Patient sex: M
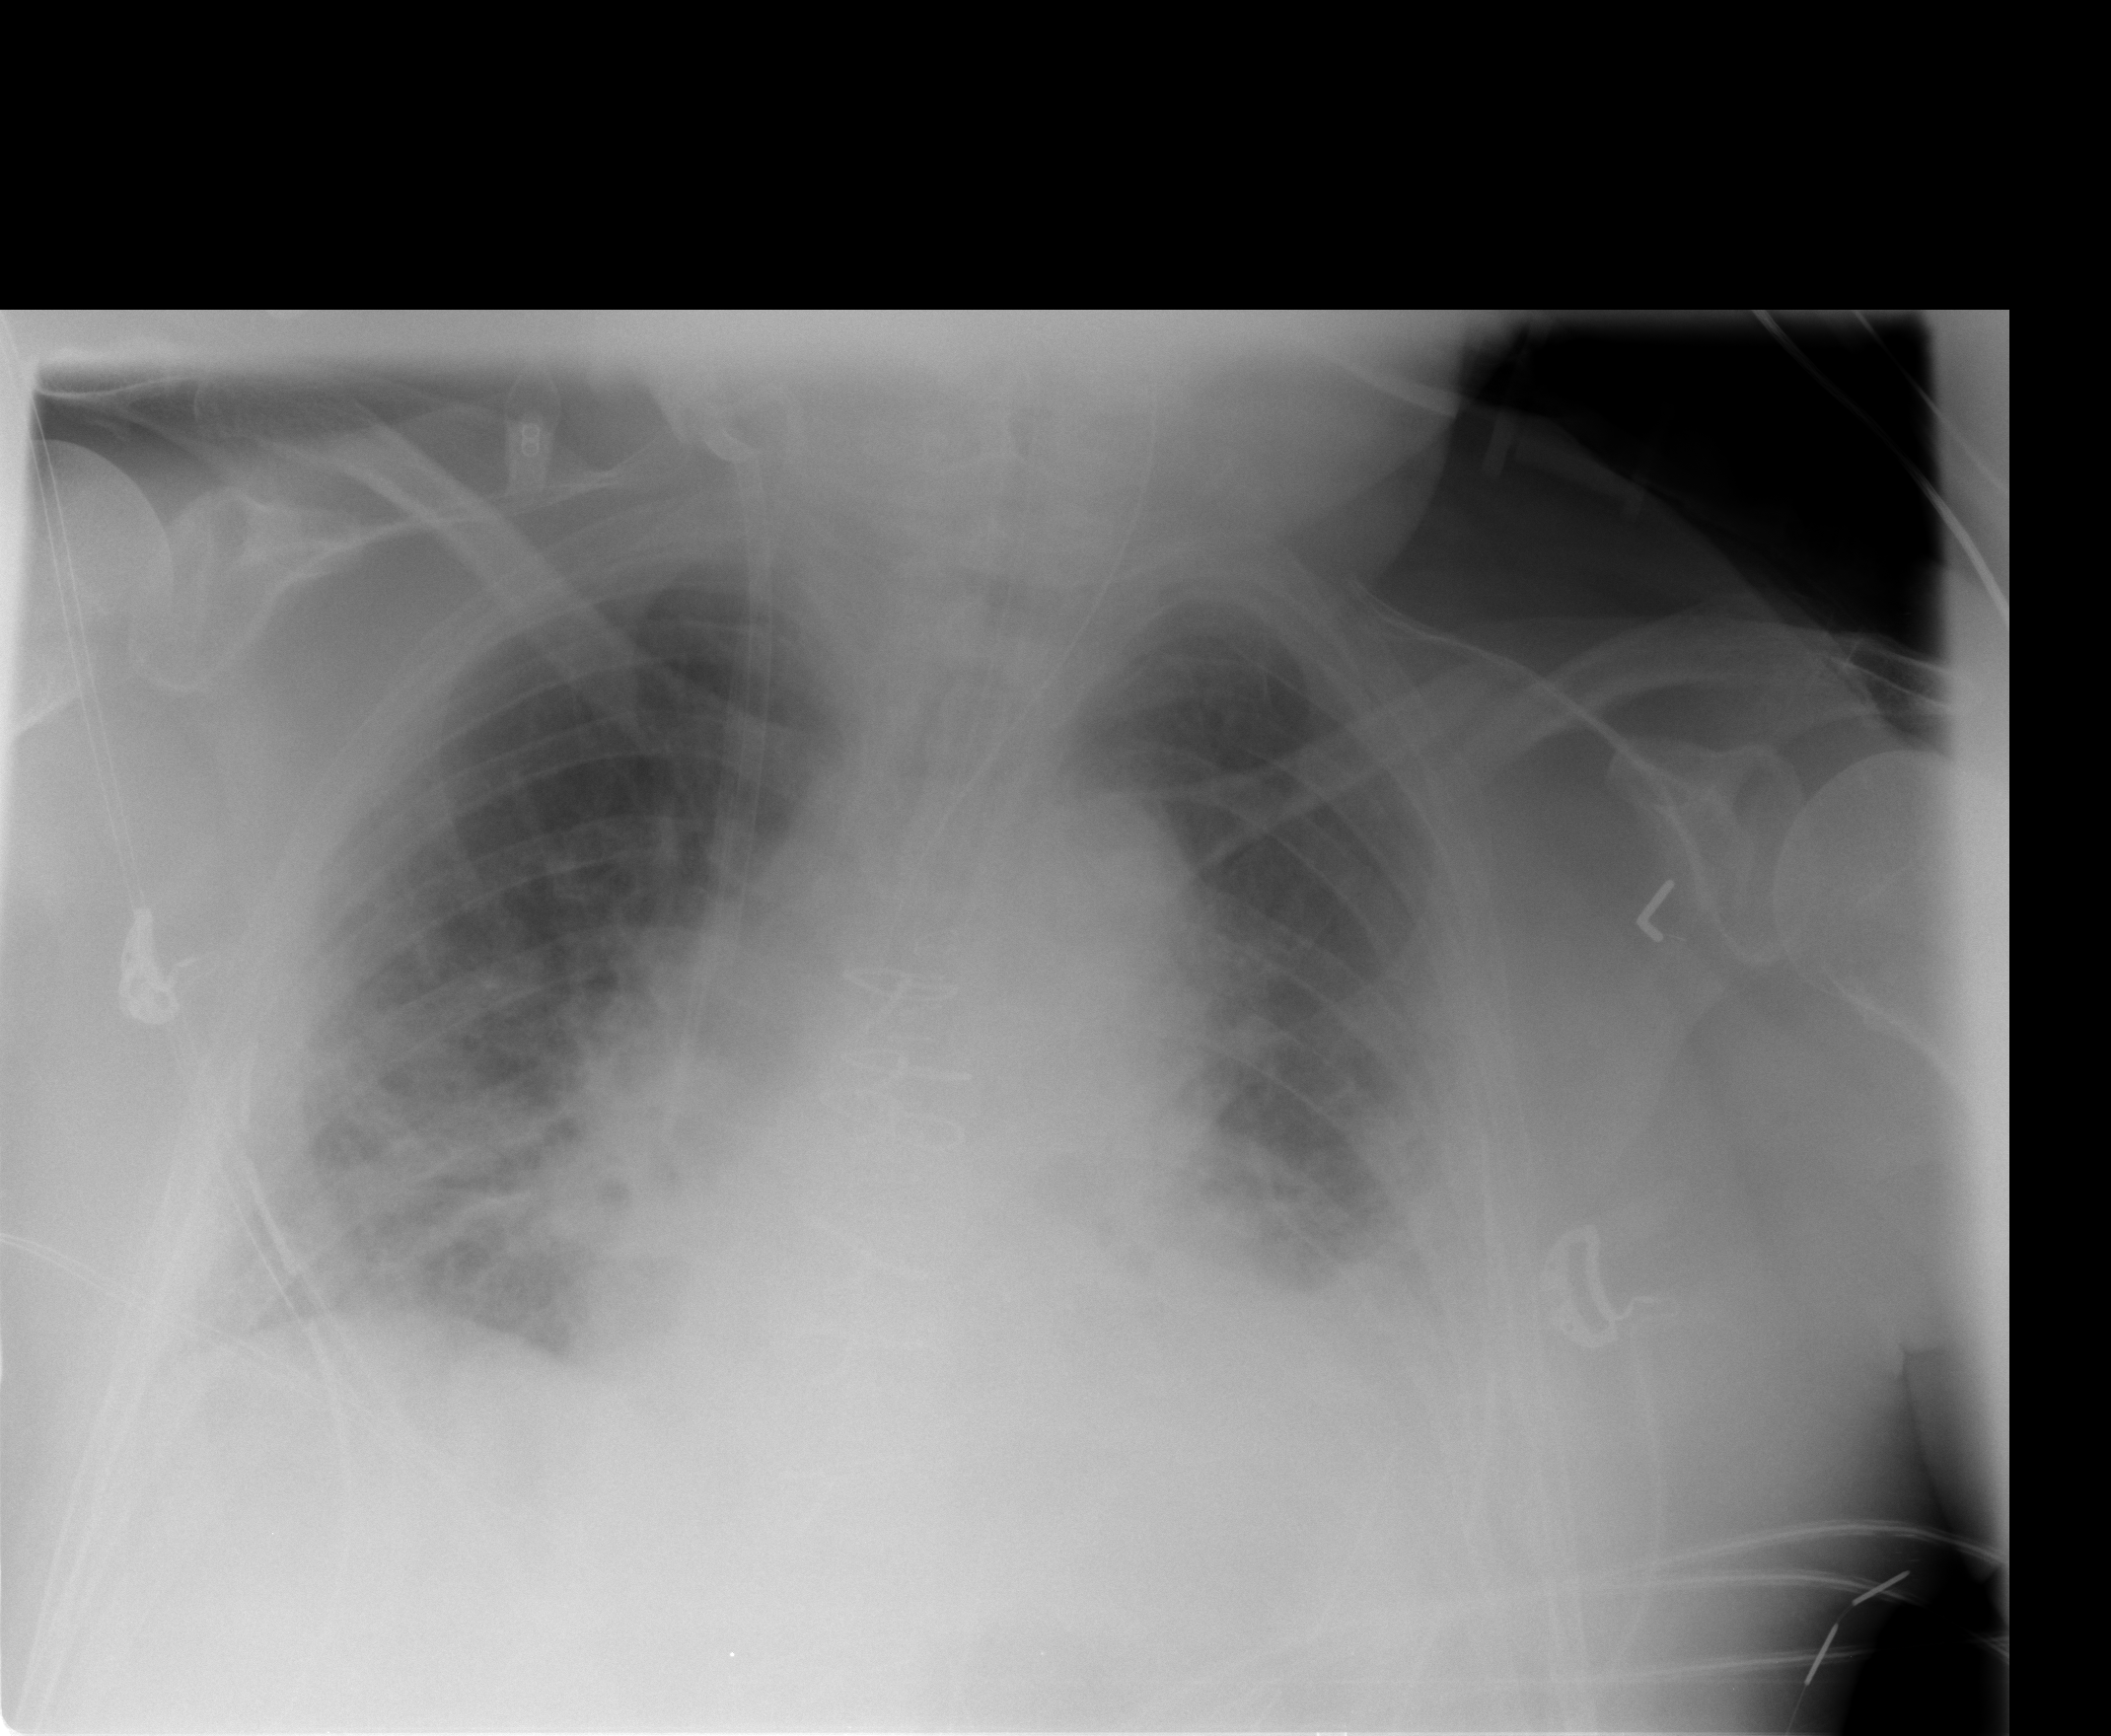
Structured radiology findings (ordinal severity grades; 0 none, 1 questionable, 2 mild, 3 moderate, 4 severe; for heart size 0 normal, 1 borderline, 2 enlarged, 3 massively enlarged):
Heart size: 2
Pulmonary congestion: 2
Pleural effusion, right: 0
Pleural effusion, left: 2
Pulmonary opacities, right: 0
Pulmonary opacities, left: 0
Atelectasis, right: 2
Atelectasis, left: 2